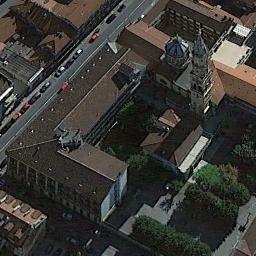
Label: church